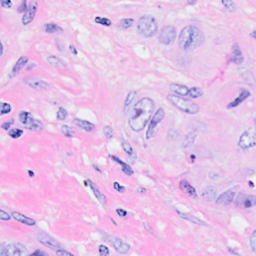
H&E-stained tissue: Breast